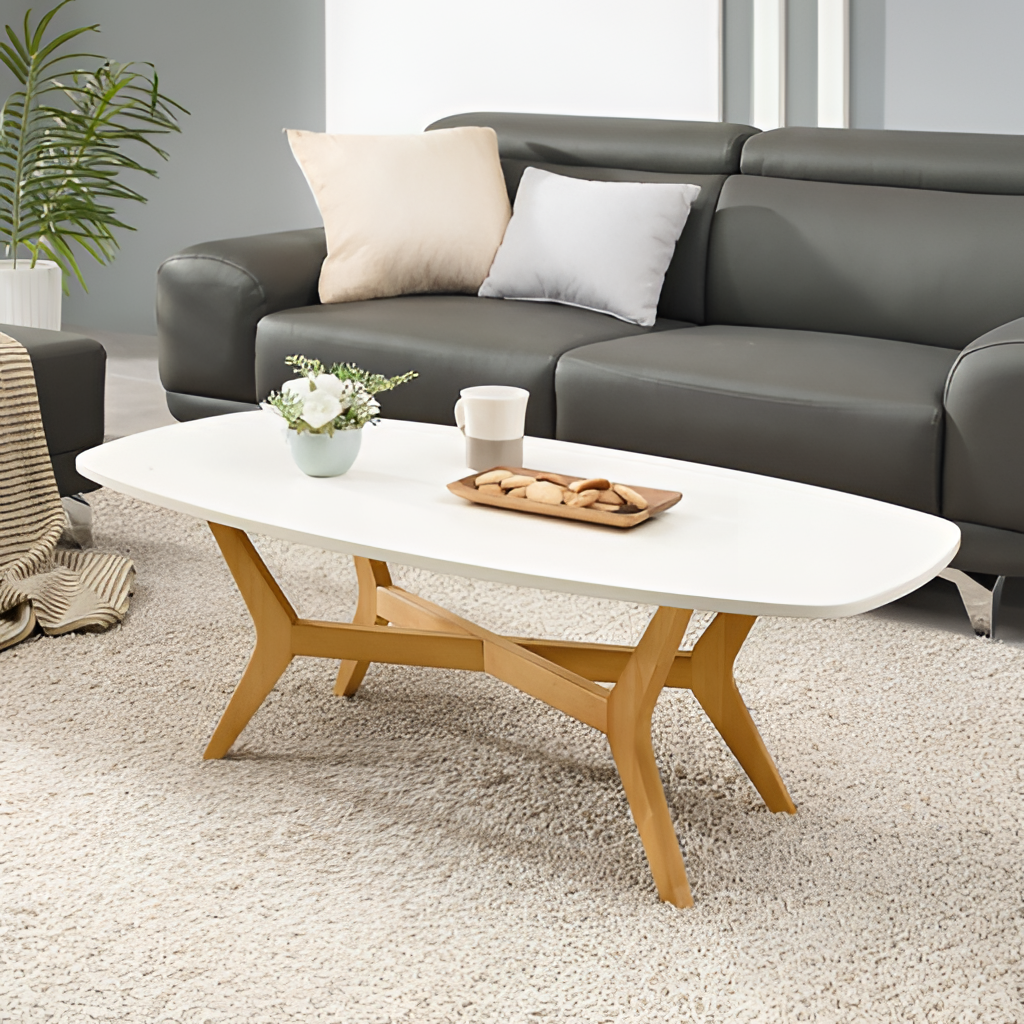
living room, black leather sofa, carpet flooring, with shaggy pattern, contemporary, paint wallpaper, with solid pattern